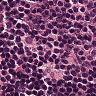
Metastatic tissue present: no